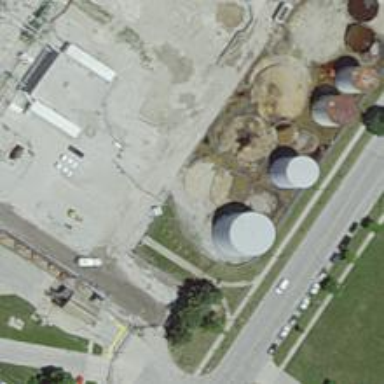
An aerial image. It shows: Storage tank that is man-made.